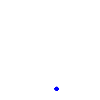
Particle: pion